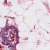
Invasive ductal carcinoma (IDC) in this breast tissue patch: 0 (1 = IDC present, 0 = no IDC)